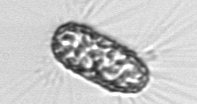
Label: Corethron_hystrix